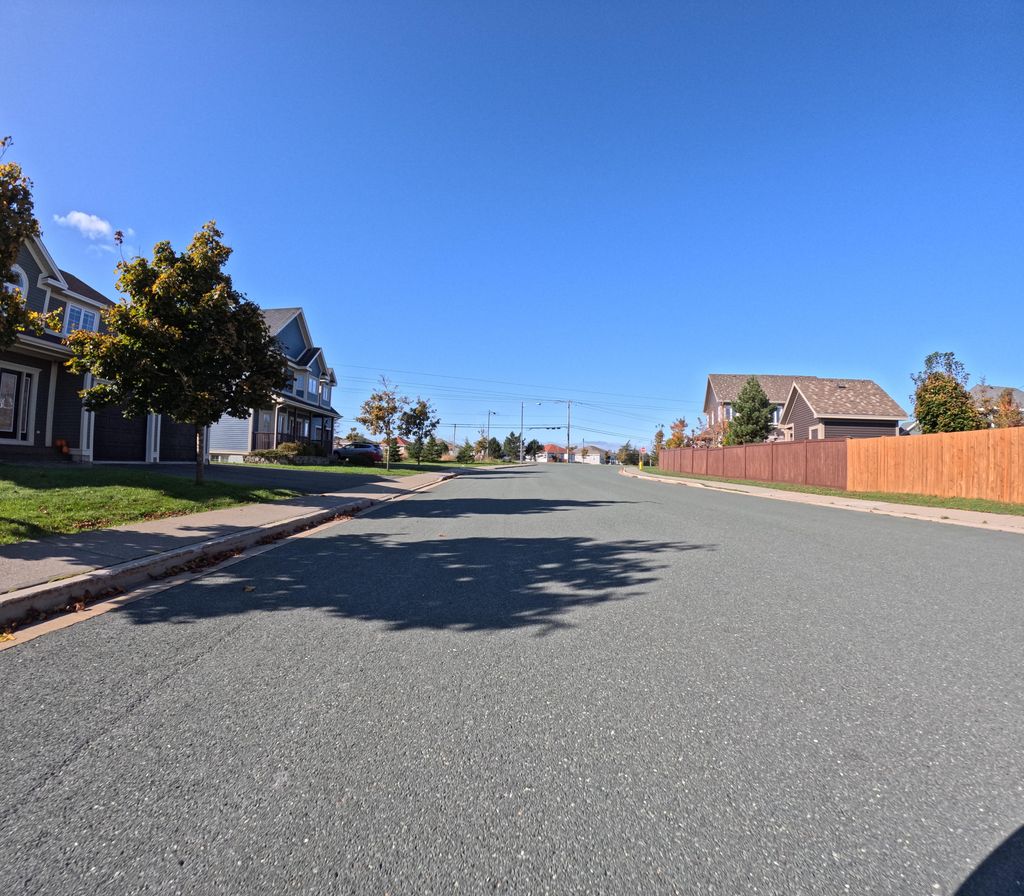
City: st_johns